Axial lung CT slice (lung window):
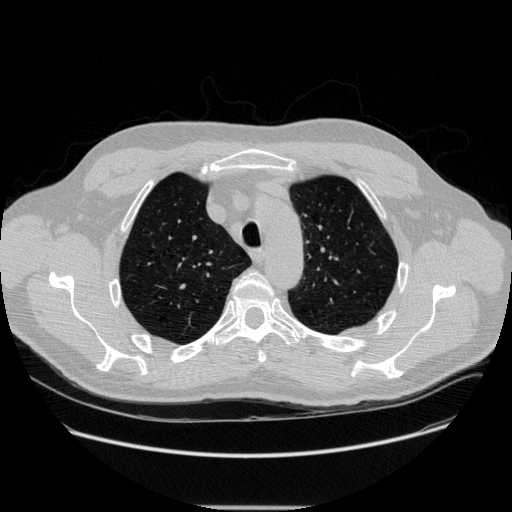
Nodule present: no